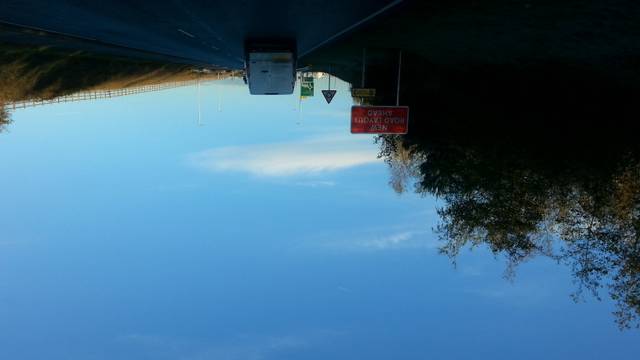
Region: United Kingdom
Coordinates: 53.12, -1.165